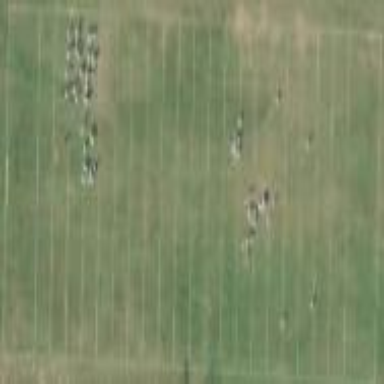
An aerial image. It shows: Pitch for American football.